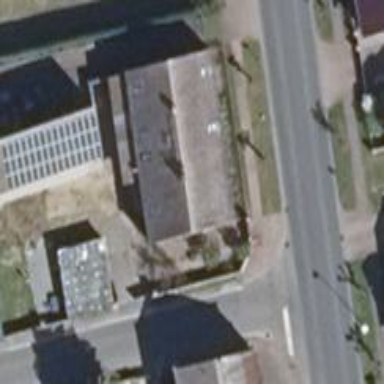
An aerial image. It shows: Gabled house with grey roof oriented along the building.